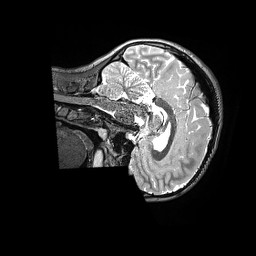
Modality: T2w
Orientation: sagittal
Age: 11
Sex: male
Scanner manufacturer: siemens
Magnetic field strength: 3 T
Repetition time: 3.2 s
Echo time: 0.564 s